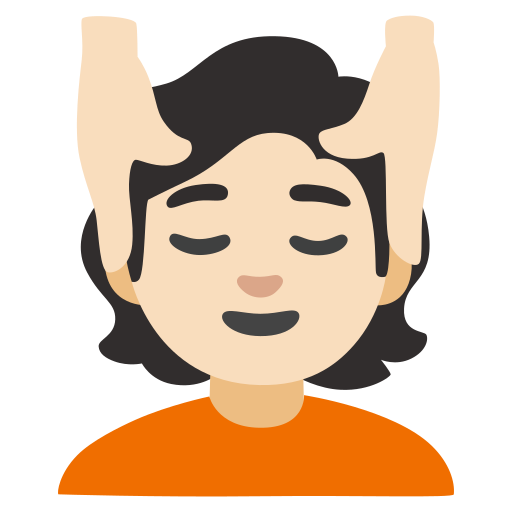
Emoji: 💆🏻